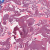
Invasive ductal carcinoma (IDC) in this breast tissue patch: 0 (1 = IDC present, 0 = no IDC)